Question: See the following documents:
'''
<table>
<tr>
<td>
<p>foo bar baz</p>
</td>
</tr>
</table>
'''
and this:
'''
td {
padding: 10px;
border-bottom: 1pt solid gray;
}
'''
which results in something like

The rule is always the width of the table cell. Is there any CSS/HTML way of making the rule smaller (taking up less space horizontally)?
I need the rule to be some specified size which is smaller than the cell width. This is how it should look like (I hope you get the point - and the double dash is easy, of course):
'''
123.44
2312.49
--------
12.12
1231.44
========
1234.33
'''
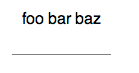
Answer: Do you mean that the bottom border should be shorter than the width of the 'td'? In that case this is not possible, however you could add an element that represents your border and give that element a width shorter than 100%. Technically I would advise a 'hr' but 'div' could do the same thing and is perhaps easier to understand.
'''
<table>
<tr>
<td>
<p>foo bar baz</p>
<div style="width:75%;border-bottom:1px solid #000;"> </div>
</td>
</tr>
</table>
'''
<URL>